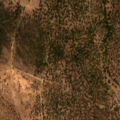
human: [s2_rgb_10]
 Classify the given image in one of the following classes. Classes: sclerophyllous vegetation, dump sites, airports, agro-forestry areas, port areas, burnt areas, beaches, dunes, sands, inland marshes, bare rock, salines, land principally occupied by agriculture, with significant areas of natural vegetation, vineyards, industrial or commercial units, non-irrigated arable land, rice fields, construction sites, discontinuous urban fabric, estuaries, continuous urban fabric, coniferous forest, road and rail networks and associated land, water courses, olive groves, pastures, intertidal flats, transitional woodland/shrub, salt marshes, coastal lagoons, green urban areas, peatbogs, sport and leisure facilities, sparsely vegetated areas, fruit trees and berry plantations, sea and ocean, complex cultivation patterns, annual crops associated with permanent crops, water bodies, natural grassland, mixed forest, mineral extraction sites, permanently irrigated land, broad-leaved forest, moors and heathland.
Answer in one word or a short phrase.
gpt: agro-forestry areas, broad-leaved forest